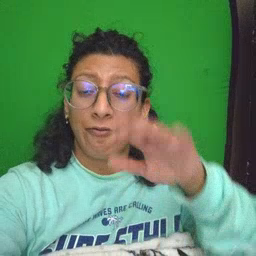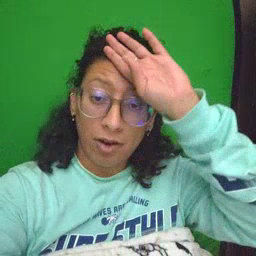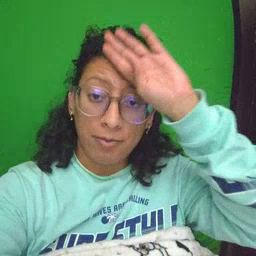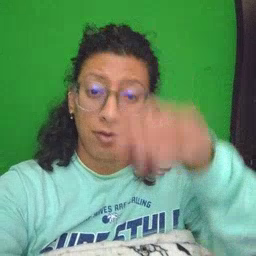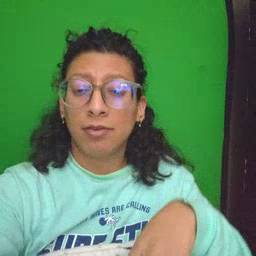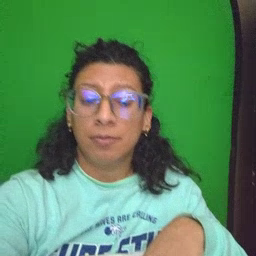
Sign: fireman